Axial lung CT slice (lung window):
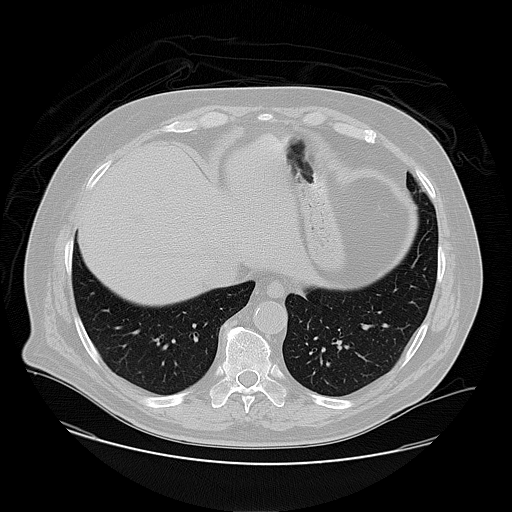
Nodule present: no